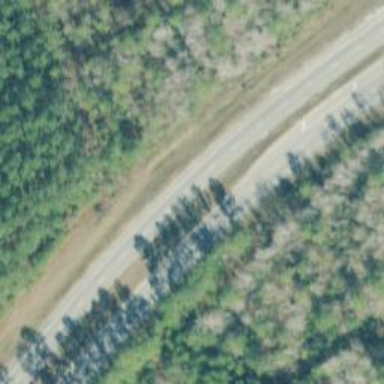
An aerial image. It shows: Asphalt trunk highway.